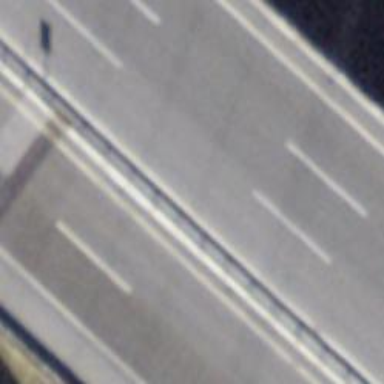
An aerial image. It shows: Motorway bridge with asphalt surface.